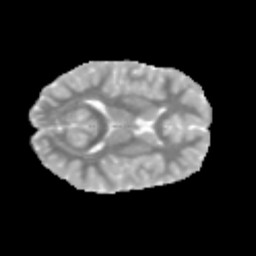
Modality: MD
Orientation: axial
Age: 10
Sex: male
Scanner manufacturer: siemens
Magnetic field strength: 3 T
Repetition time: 3.8 s
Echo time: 0.07 s